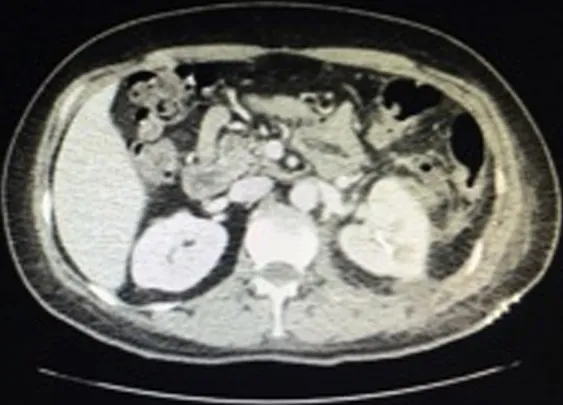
Complete resolution of the hematoma after open drainage.
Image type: radiology (ct)